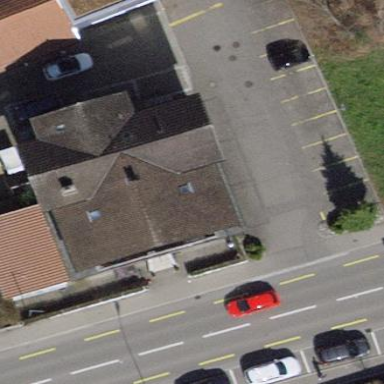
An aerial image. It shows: Building that houses restaurant.